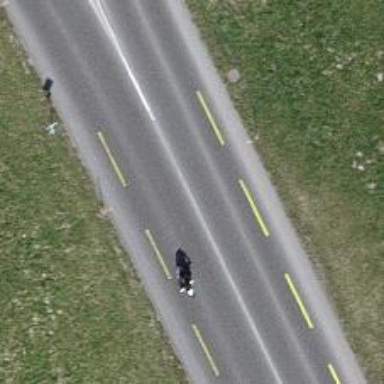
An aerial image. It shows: Secondary road with asphalt surface.